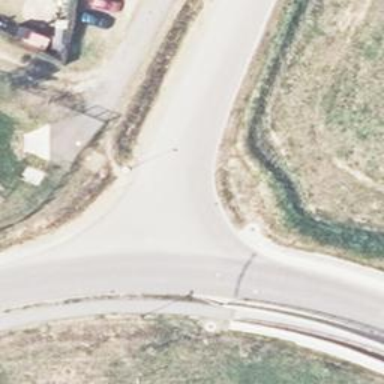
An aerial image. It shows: Compacted service road.